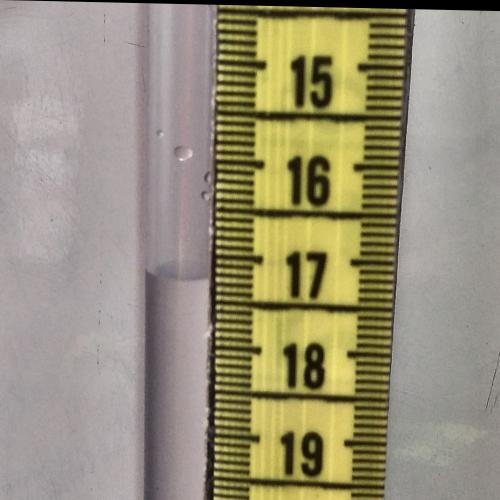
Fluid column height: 17.2 cm